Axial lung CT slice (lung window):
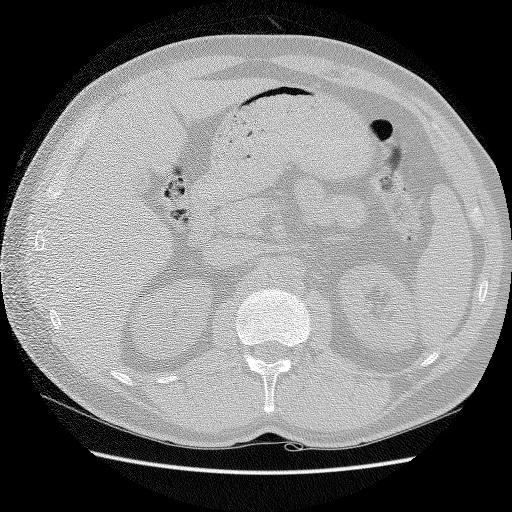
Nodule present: no